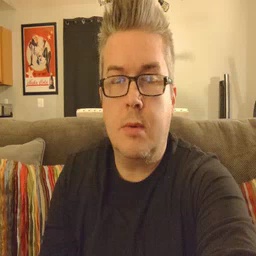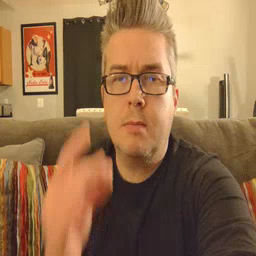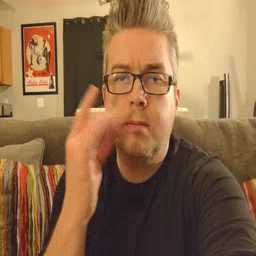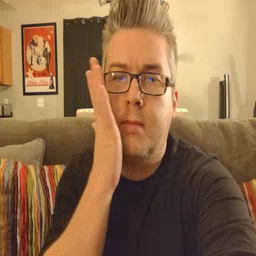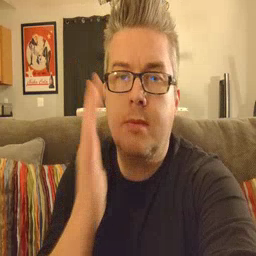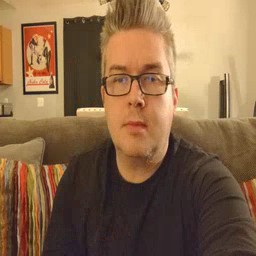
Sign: bee